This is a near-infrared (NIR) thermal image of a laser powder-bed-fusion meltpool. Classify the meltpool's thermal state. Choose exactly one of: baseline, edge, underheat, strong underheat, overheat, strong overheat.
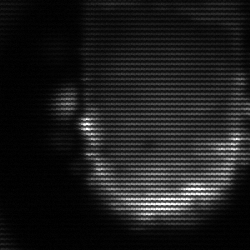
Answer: baseline